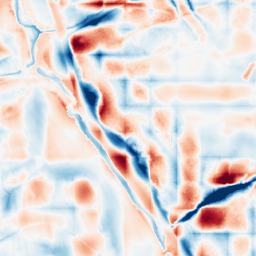
Category: wavelet
Decomposition family: wavelet_biorthogonal
Decomposition parameters: wavelet: bior2.4
level: 5
Upsampling method: regularized
Upsampling parameters: scale: 2
lambda_reg: 0.001
Upsampling scale: 2